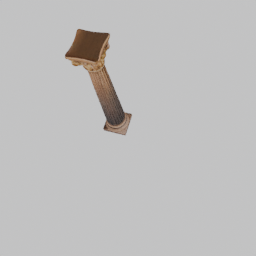
Label: architecture